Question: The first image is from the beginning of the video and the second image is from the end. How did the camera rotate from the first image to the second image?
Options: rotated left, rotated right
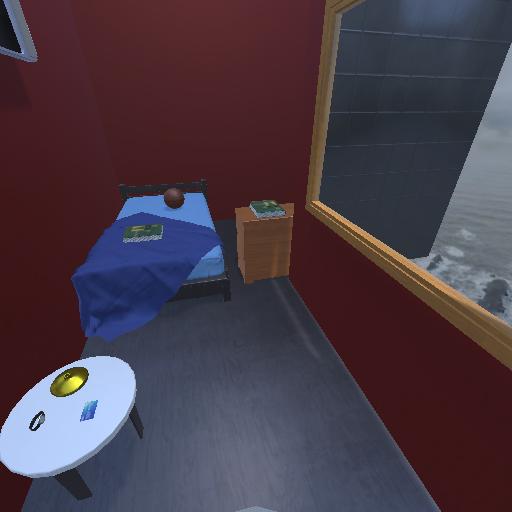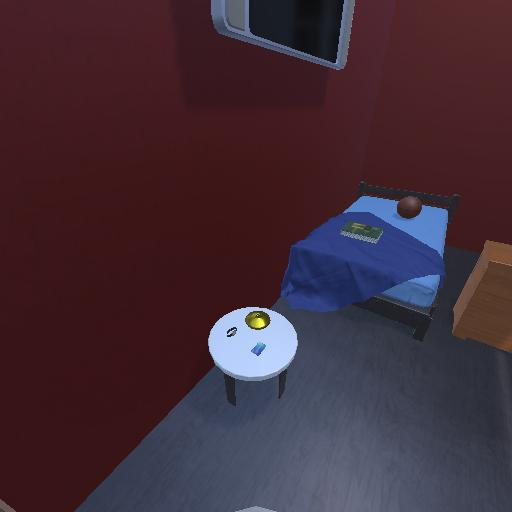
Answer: rotated left